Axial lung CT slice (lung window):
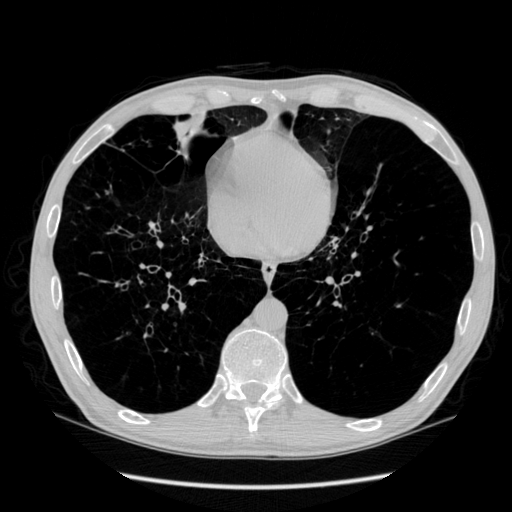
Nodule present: no